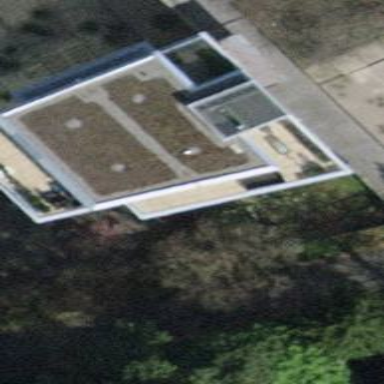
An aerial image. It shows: Balcony as part of building.